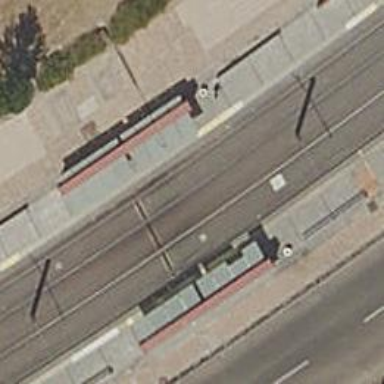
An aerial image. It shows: Stop for light rail public transport at railway station.